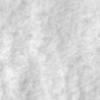
Label: no_change